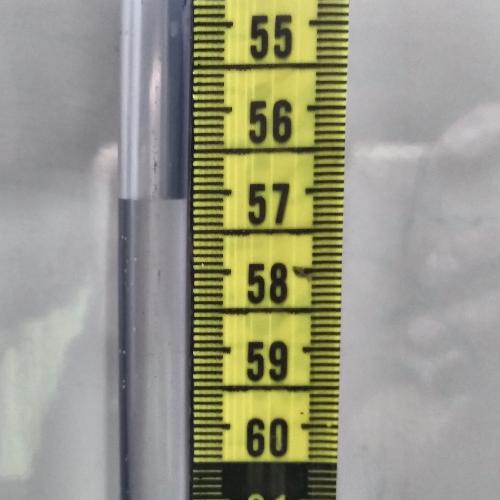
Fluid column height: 57.1 cm